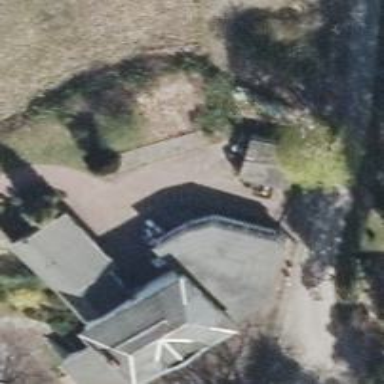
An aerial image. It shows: Guest house building.